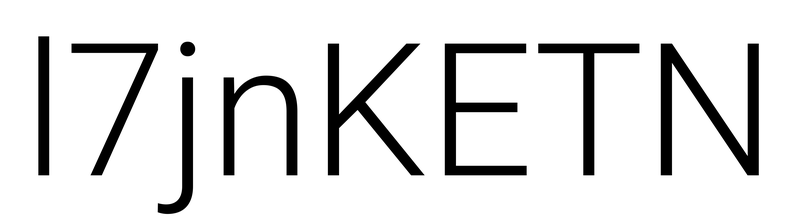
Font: Roboto_Light